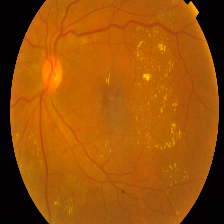
Diabetic retinopathy grade: Proliferative DR